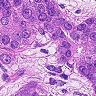
Metastatic tissue present: yes